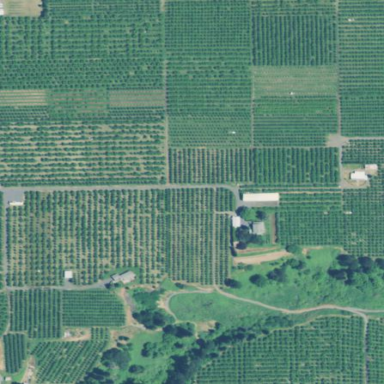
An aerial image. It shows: Orchard.